Question: How to make a NSTableViewCell with different color and icons in different row,just looks like Applications in the finder? (icon and text are in the same column)

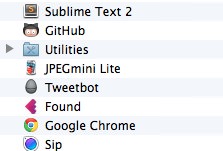
Answer: In 'NSTableView', call 'setUsesAlternatingRowBackgroundColors:YES'.